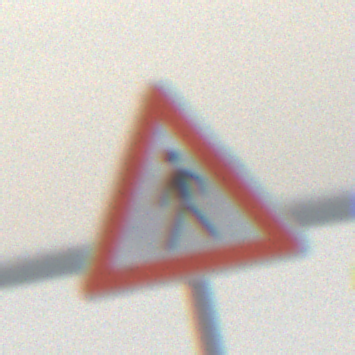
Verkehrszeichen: FussgaengerRechts
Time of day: MorningAfternoon
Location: Outdoor (Nature)
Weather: Overcast
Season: Winter
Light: Natural